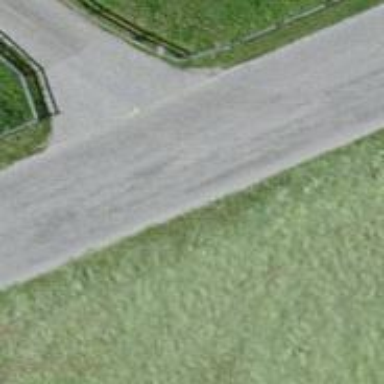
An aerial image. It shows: Tertiary road with asphalt surface.